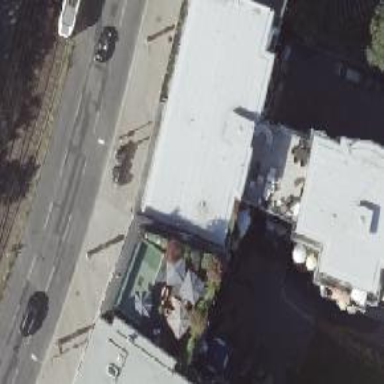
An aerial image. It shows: Cafe.